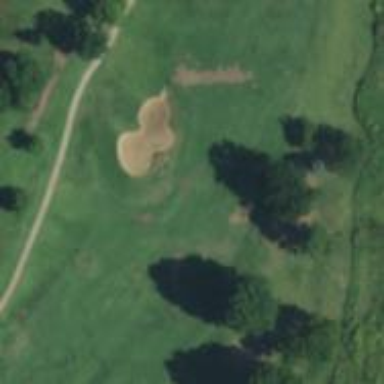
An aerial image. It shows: Grassy area designated as golf fairway.